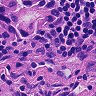
Metastatic tissue present: yes